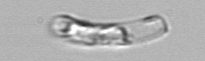
Label: Guinardia_striata